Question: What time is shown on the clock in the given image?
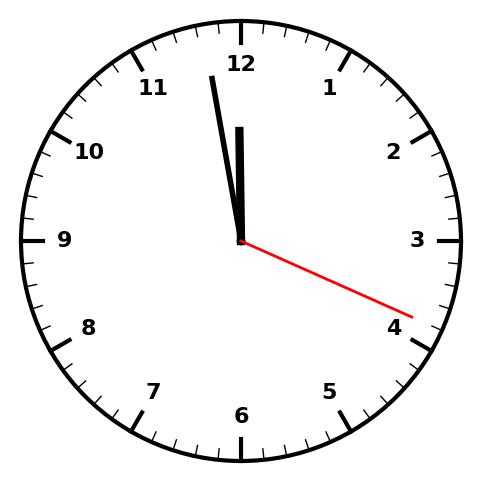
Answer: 11:58:19